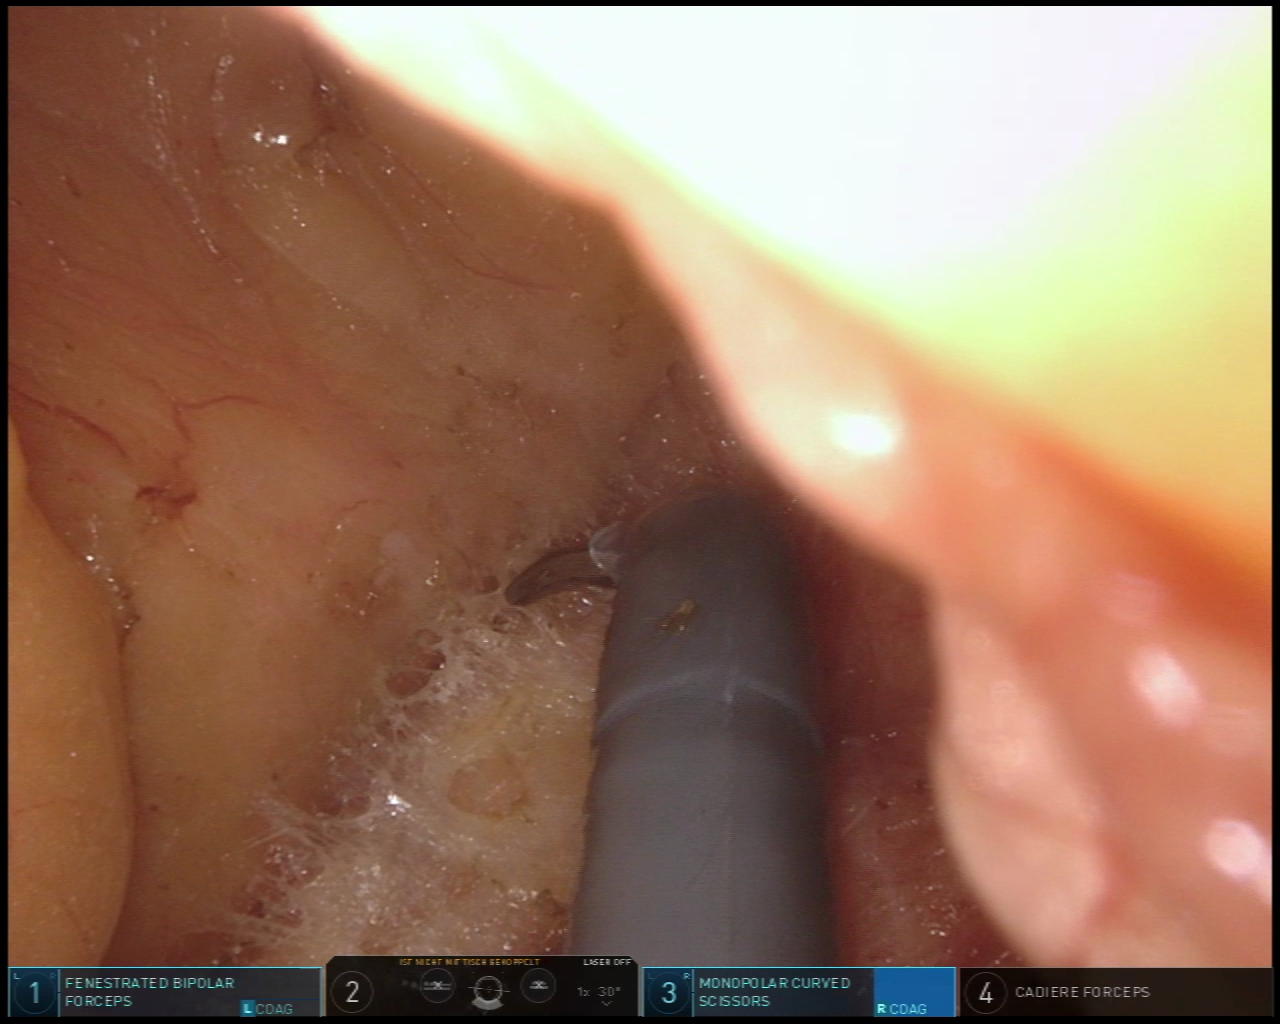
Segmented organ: pancreas
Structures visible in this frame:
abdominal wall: no
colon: no
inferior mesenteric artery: no
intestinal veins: no
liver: no
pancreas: yes
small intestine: no
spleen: no
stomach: no
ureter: no
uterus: no
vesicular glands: no